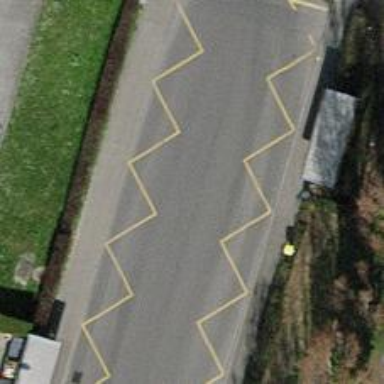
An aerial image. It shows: Bus stop with shelter. It is platform for public transport.